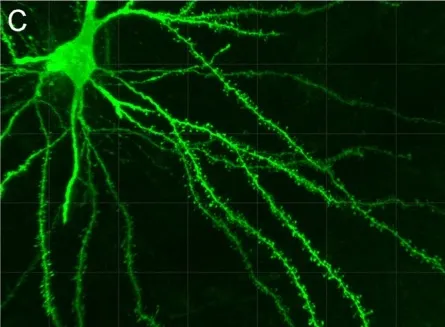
Higher magnification images of , respectively, showing basal dendritic segments to illustrate the reconstruction of the dendritic shafts and spines. Scale bar (in D): 100 mum in.
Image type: pathology (immunostaining)